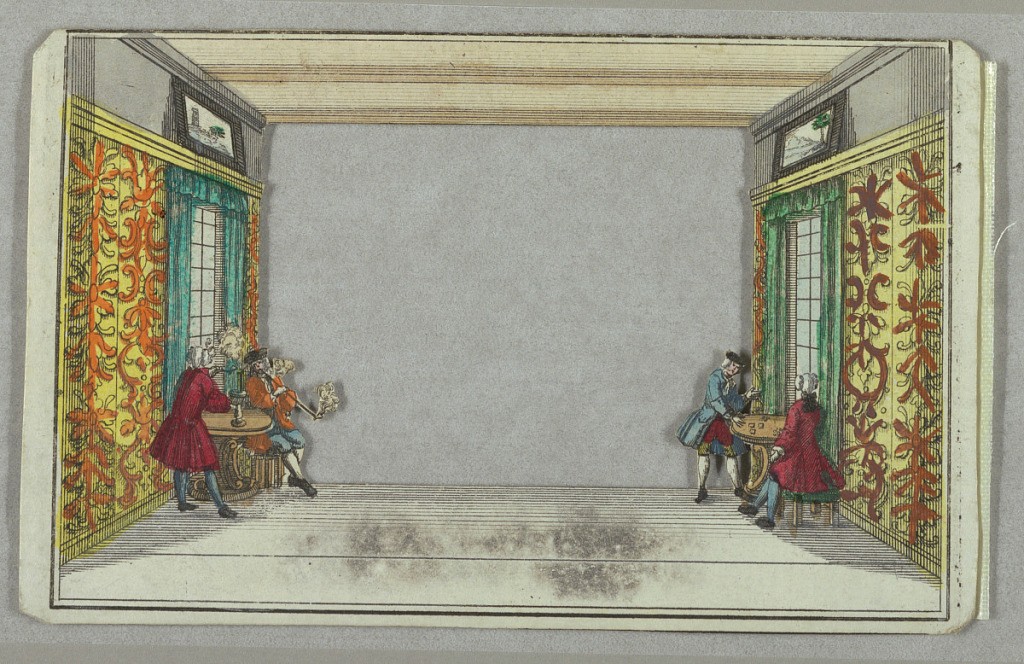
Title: Peep-show Section; Coffee
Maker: Martin Engelbrecht, German, 1684–1756
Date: ca. 1750
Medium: Hand-colored etching, with engraving Support: white laid paper laid down on thick gray paper
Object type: Peep-show
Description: Interior of three rooms, furniture and costumes of the times. Men and women engaged in drinking coffee, smoking, and gaming.